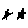
Label: star